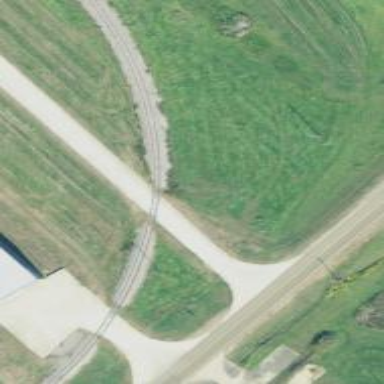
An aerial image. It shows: Level crossing along the railway.